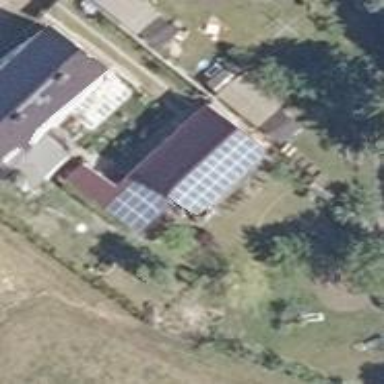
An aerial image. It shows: Solar photovoltaic panel generator installed on the roof.